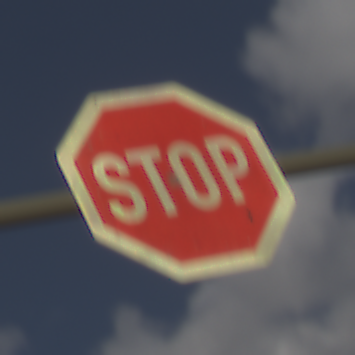
Verkehrszeichen: Stop
Umgebung: Outdoor, Nature
Tageszeit: Midday
Wetter: PartlyCloudy
Licht: Natural
Jahreszeit: NotSpecified
Kontrast: LowContrast